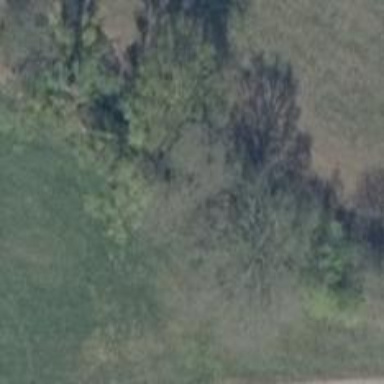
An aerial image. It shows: Row of deciduous broadleaved trees.